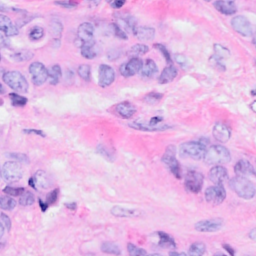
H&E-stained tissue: Breast